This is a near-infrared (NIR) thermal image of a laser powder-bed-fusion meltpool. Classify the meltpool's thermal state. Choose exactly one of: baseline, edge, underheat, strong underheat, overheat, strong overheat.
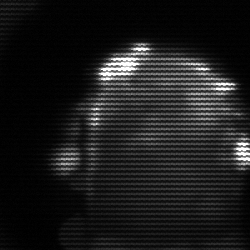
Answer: baseline